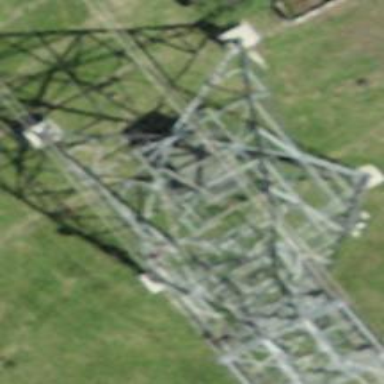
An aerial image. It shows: Pylon used for aerialway.